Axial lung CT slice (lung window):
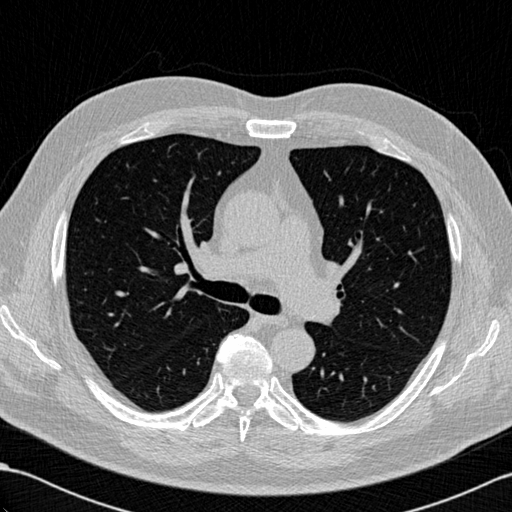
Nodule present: no